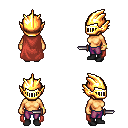
a pixel art fantasy rpg character, female body template, human, tanned skin, maroon cape, magenta pants, white blonde parted hairstyle, gold helm, bracelets, black shoes, dagger, four views (front, back, left, right), 2x2 character sprite sheet, small pixel art, hard edges, no anti-aliasing